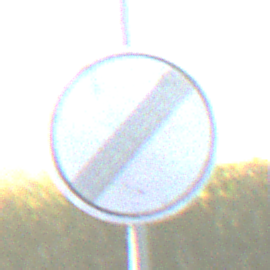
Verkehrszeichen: EndeSaemtlicherBegrenzungen
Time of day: SunriseSunset
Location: Outdoor (RoadRail)
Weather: Clear
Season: NotSpecified
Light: Natural